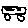
Label: car